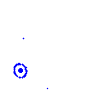
Particle: electron